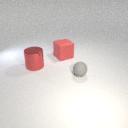
large red rubber cube to the left of small gray rubber sphere